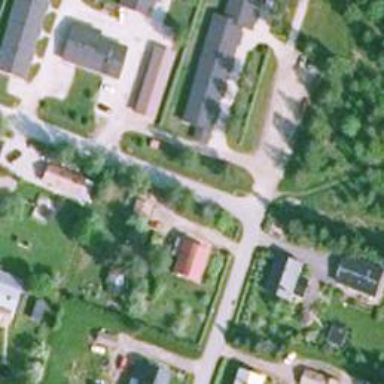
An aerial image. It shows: Asphalt road designated as living street.